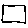
Label: square